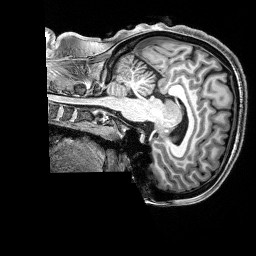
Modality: T1w
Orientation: sagittal
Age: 24
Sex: female
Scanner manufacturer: siemens
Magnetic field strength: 3 T
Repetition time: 2.8 s
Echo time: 0.00212 s